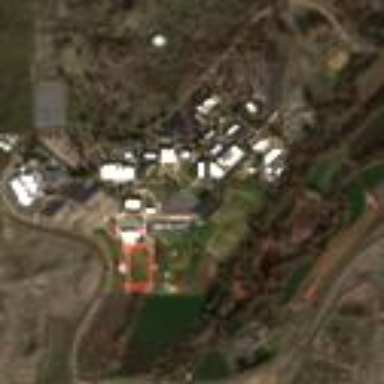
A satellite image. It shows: College.